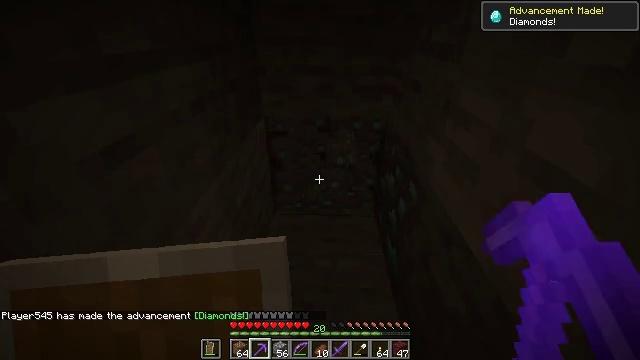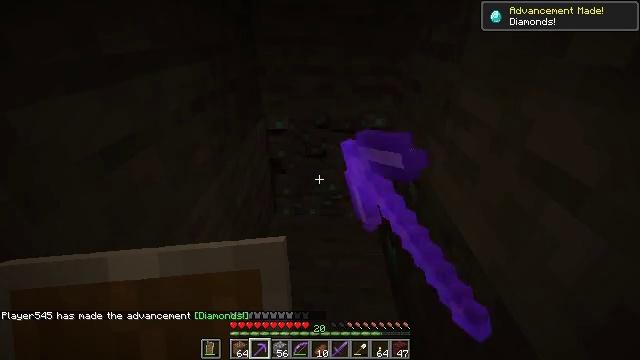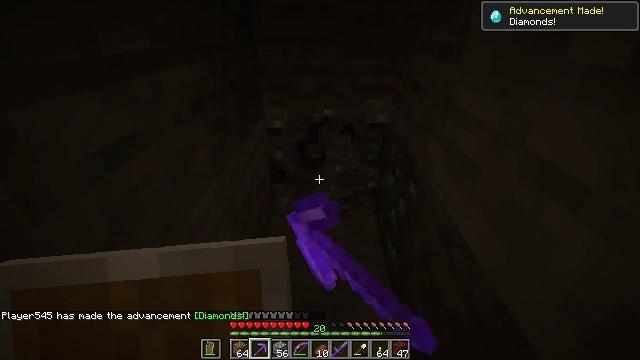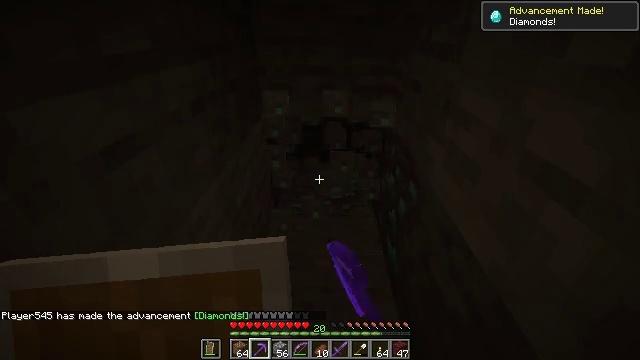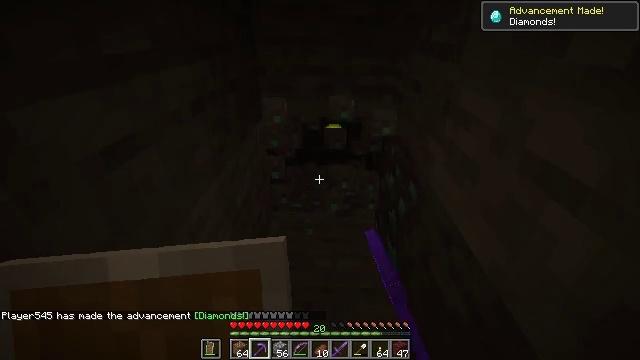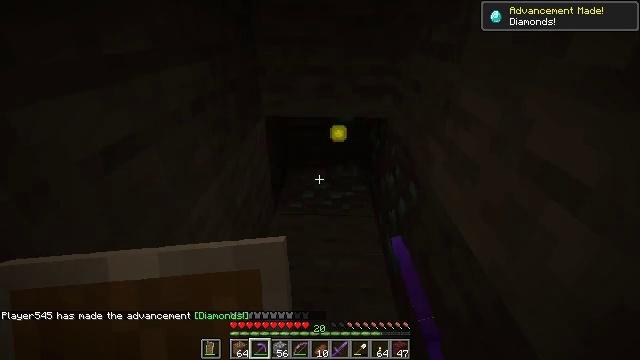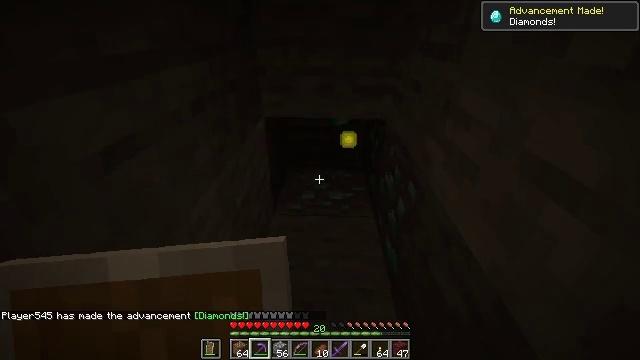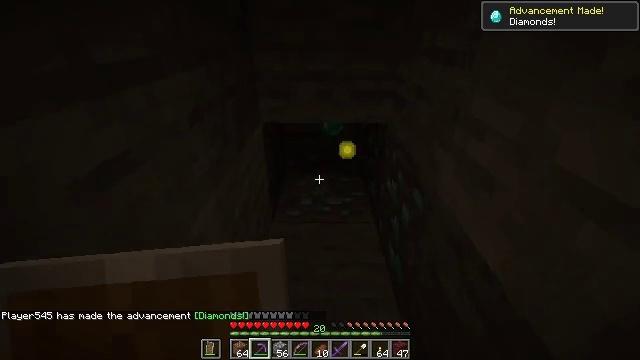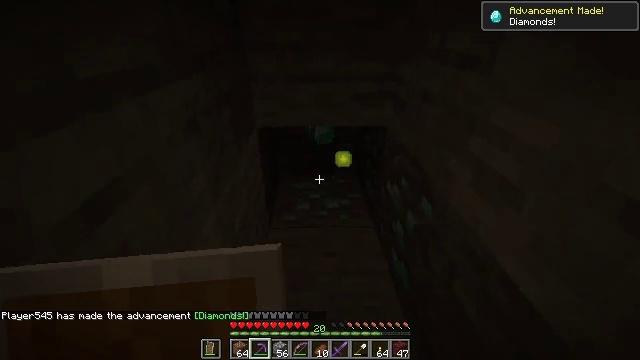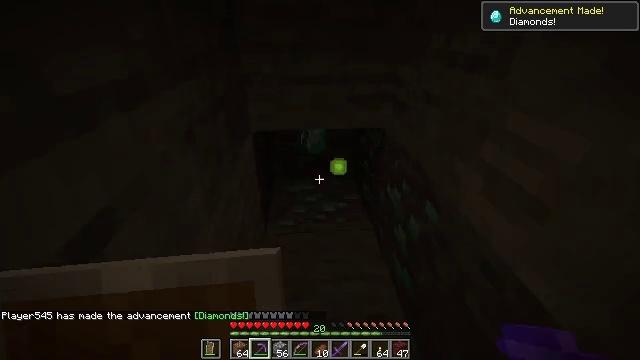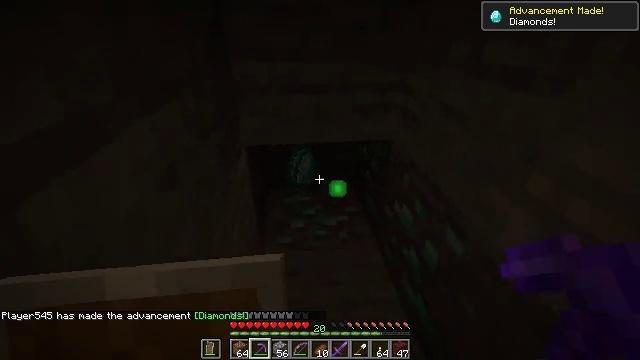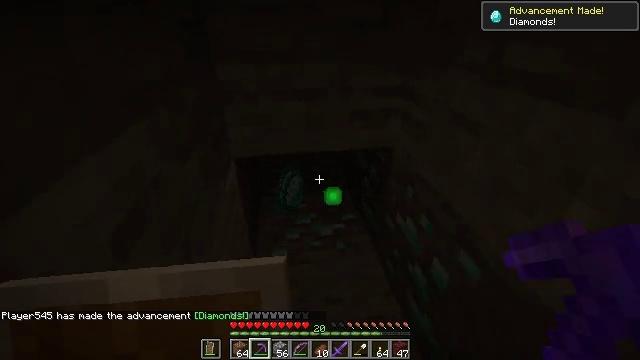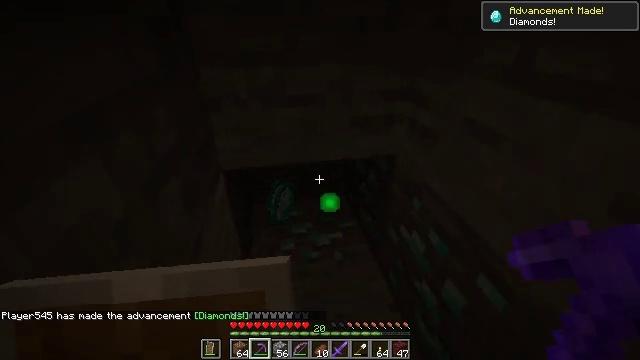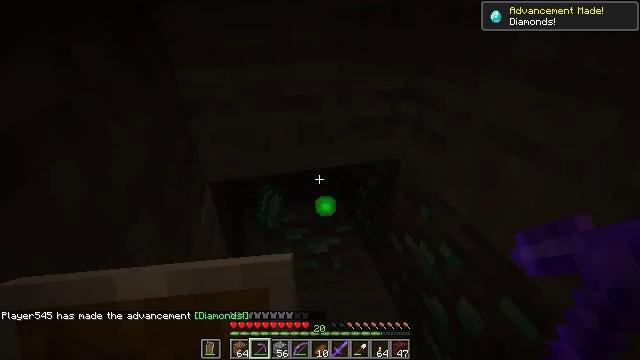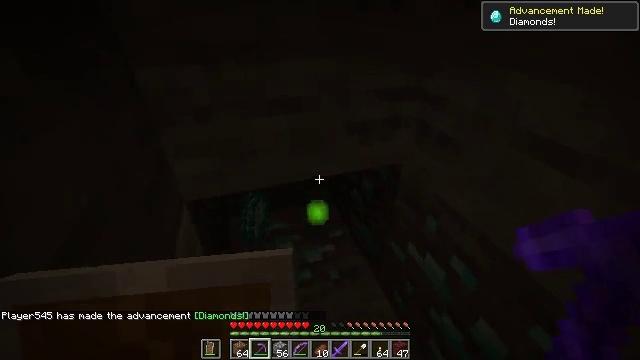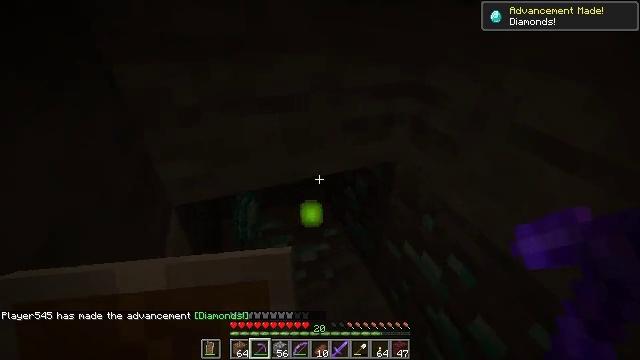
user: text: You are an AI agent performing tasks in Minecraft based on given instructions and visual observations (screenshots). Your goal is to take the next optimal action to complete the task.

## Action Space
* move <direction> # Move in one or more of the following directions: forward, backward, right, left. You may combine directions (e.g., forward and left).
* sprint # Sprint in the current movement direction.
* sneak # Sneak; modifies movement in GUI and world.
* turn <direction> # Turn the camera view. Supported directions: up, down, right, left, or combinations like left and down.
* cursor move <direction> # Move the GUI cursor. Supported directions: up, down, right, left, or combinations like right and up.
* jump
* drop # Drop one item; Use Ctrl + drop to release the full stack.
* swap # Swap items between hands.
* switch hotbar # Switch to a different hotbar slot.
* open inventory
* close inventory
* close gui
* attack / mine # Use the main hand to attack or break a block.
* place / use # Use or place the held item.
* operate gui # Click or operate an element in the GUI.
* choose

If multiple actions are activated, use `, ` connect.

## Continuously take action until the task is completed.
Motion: motion action
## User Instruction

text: Break diamond ore deep in the cave.
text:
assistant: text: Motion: attack / mine
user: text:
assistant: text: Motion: attack / mine
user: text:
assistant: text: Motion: attack / mine
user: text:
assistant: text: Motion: no_op
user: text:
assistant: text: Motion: no_op
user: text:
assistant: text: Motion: no_op
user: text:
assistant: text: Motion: move forward and move left, turn right
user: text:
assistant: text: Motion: move forward and move left, turn right
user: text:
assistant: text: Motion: move forward and move left, turn right
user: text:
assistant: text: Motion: move forward and move left, turn right
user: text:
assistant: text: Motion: move forward and move left, turn right
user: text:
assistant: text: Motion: move forward and move left, turn right
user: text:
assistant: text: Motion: move forward and move left, turn right and down
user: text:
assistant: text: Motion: turn right and down
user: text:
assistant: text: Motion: turn right
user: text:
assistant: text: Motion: turn right
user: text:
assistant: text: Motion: turn right
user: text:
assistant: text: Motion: turn right
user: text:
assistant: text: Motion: turn right
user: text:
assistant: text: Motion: turn right and down
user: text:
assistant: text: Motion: turn right and down
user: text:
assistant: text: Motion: turn right
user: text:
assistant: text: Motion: turn right
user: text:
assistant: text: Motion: turn right
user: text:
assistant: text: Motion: no_op
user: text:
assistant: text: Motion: turn right
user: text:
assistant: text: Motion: turn right
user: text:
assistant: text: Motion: turn right, attack / mine
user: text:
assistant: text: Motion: attack / mine
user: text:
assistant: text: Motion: attack / mine